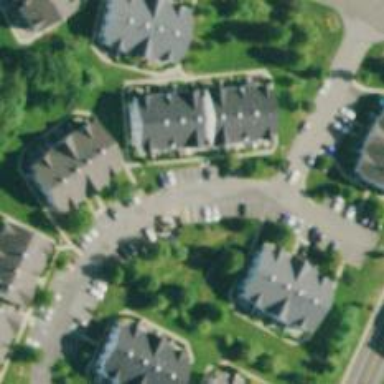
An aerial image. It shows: Living street.